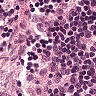
Metastatic tissue present: no